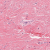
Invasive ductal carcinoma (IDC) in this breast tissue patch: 0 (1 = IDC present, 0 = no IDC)